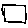
Label: square